Field crop: maize
Growth stage: 2
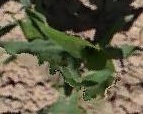
Species: maize